Question: I only want my navbar buttons to be visible, while the actual bar that spans across the entire page has full opacity. Whenever I change the opacity of the navbar it affects the classes inside of it, even when I specify those classes to have no opacity.
I've posted an image of what I'm trying to replicate. As you can see, the links appear in full, but the navbar is invisible, allowing the complete background image to show. It might look like a solid red bar, but I assure you it's an invisible navbar.

Any help would be super appreciated! Thanks.
---
Here's my navbar HTML code:
'''
<div class="custom_nav">
<div class="navbar navbar-fixed-top">
<div class="navbar-inner">
<div class="container">
<a class="btn btn-navbar" data-toggle="collapse" data-target=".nav-collapse">
<span class="icon-bar"></span>
<span class="icon-bar"></span>
<span class="icon-bar"></span>
</a>
<a class="brand" href="index.html">Homegrown</a>
<div class="nav-collapse">
<ul class="nav nav-pills">
<li class="active"><a href="index.html">Home</a></li>
<li><a href="index.html">About</a></li>
<li><a href="index.html">Contact</a></li>
</ul><!-- /.nav -->
</div><!--/.nav-collapse -->
</div><!-- /.container -->
</div><!-- /.navbar-inner -->
</div><!-- /.navbar -->
</div><!--/.custom_nav-->
'''
So far I've tried editing my CSS with the following:
'''
ul .nav .nav-pills {background:rgba(255,255,255,0.5)}
.custom_nav {
.navbar.navbar-fixed-top {
background:rgba(255,255,255,.5);
}
.navbar .nav > .active a, .navbar .nav > .active a:hover, .navbar .nav > li a:hover {
background:rgba(210,105,30, 0); text-shadow:none;
}
}
'''
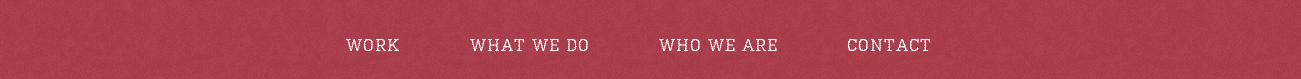
Answer: One solution is to use <URL>,
'''
.custom_nav .navbar.navbar-fixed-top .navbar-inner{
background: rgba(255, 255, 255, 0.3);
}
'''
<URL>